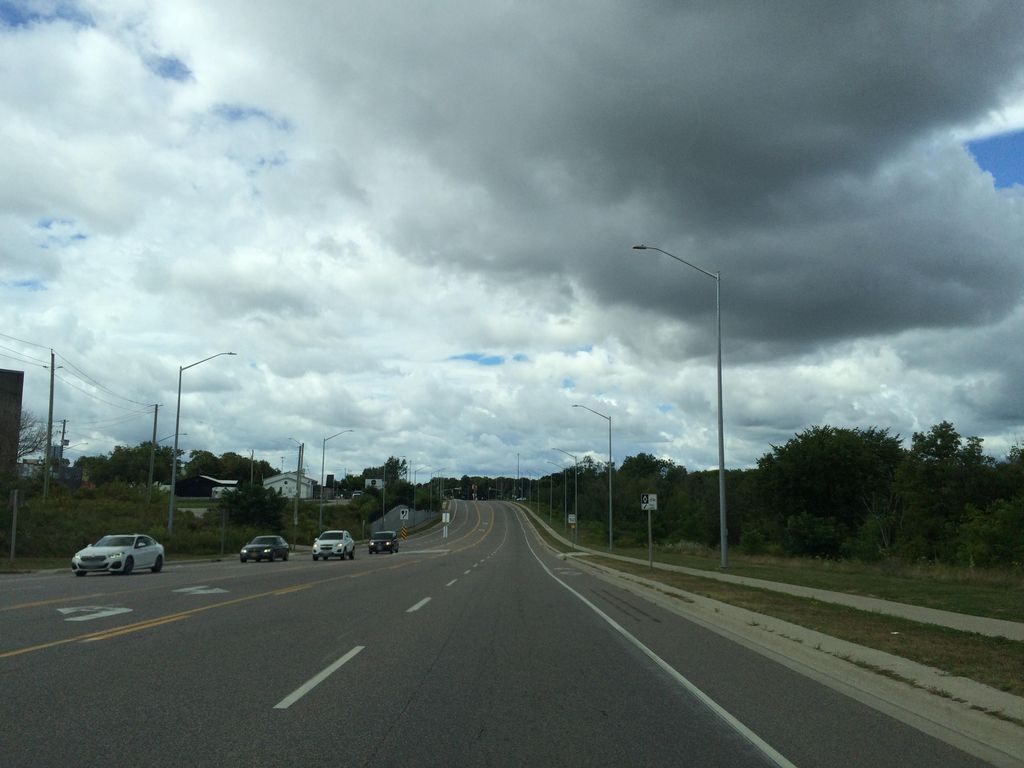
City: kitchener-waterloo